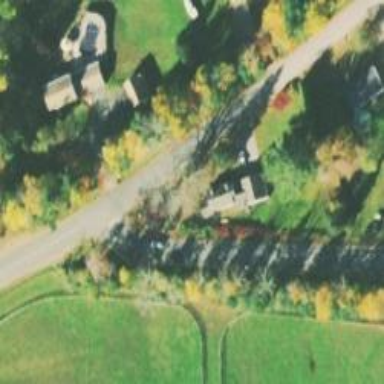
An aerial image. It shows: Driveway.